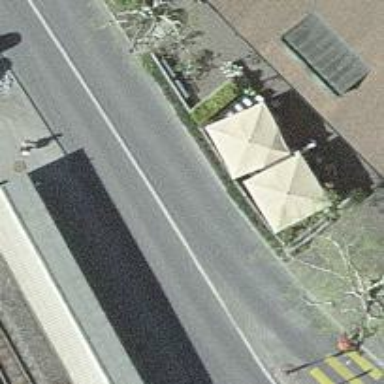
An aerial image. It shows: Outdoor seating area for leisure.